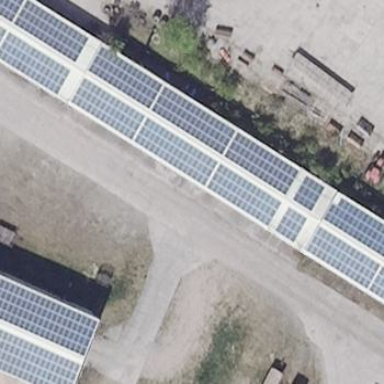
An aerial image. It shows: Building equipped with small solar photovoltaic panel for electricity generation.